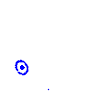
Particle: electron